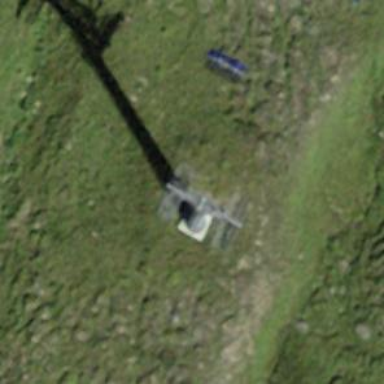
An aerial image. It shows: Pylon used for aerialway.